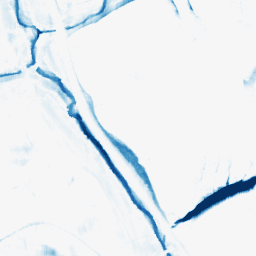
Category: morphological
Decomposition family: morphological_rect
Decomposition parameters: operation: closing
width: 10
height: 20
Upsampling method: bicubic
Upsampling parameters: scale: 4
Upsampling scale: 4